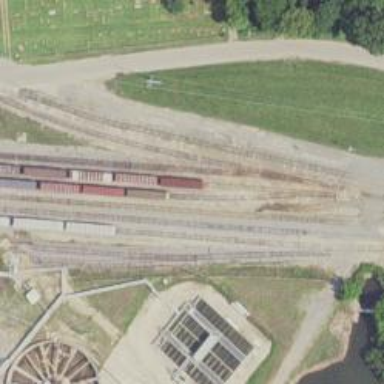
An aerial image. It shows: Railway spur service.